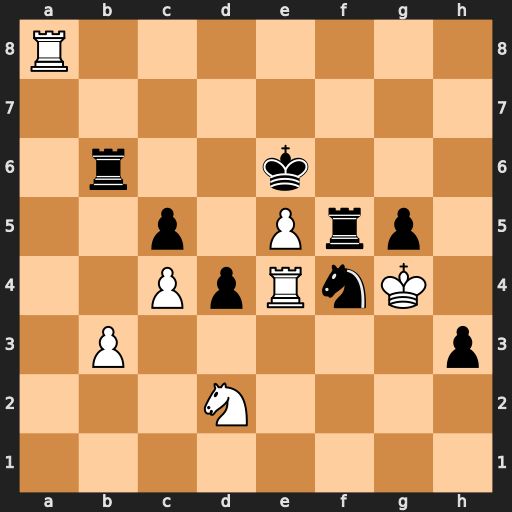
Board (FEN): R7/8/1r2k3/2p1Prp1/2PpRnK1/1P5p/3N4/8
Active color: w
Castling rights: -
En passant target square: -
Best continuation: Rh8 Nd3 Rh6+ Ke7 Rxb6